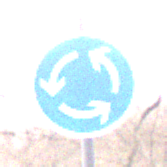
Verkehrszeichen: Kreisverkehr
Umgebung: Outdoor, Nature
Tageszeit: MorningAfternoon
Wetter: Overcast
Licht: Natural
Jahreszeit: Autumn
Kontrast: LowContrast